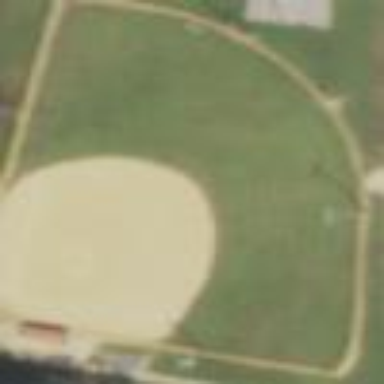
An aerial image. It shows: Baseball pitch for leisure and sports activities.